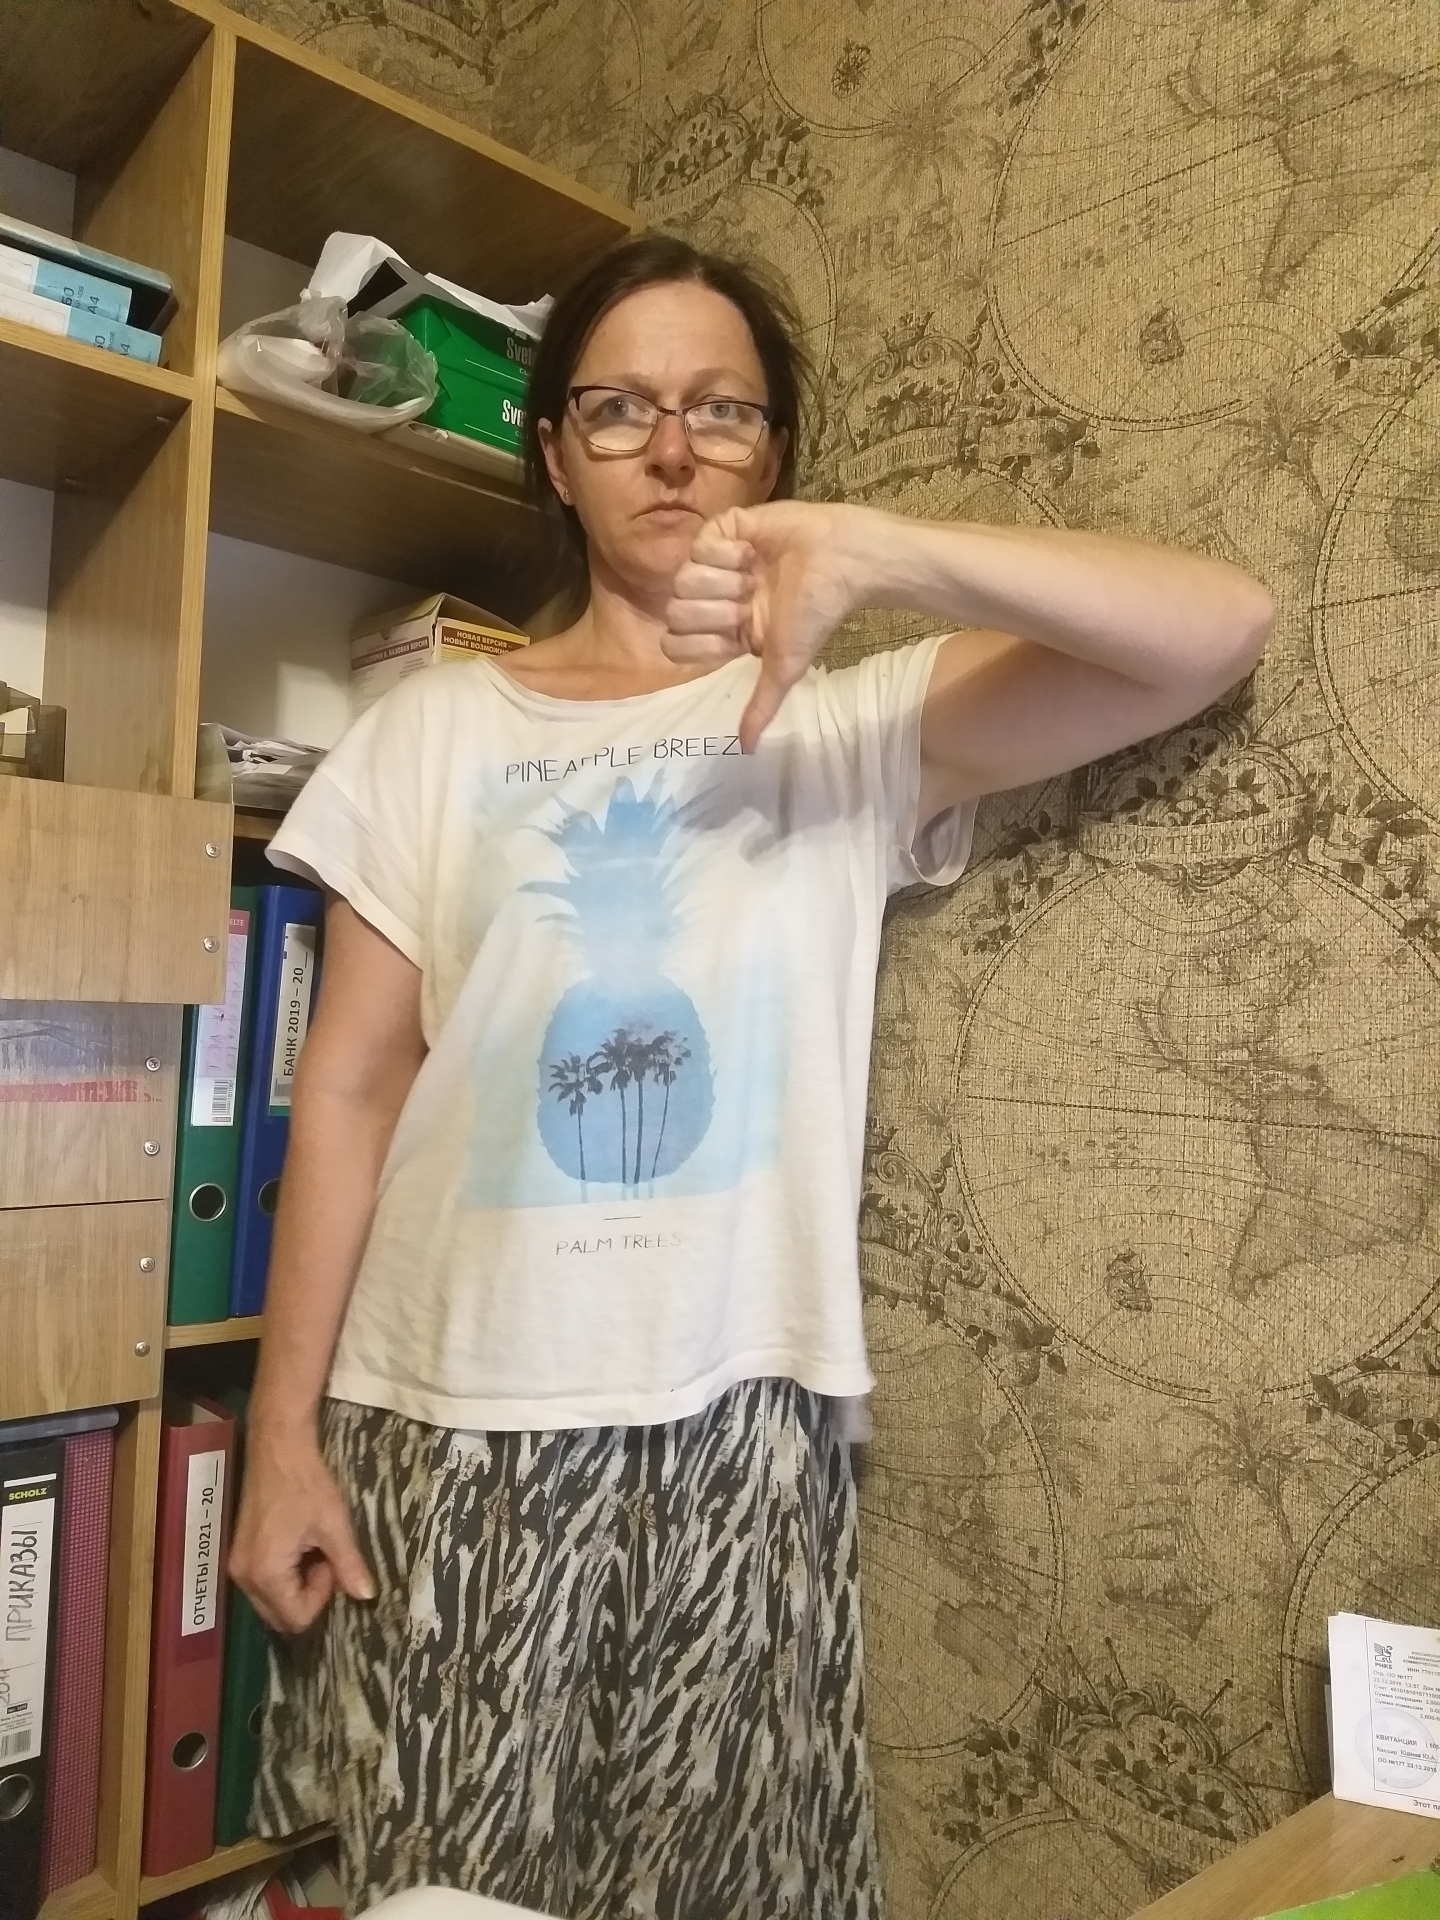
Label: clear